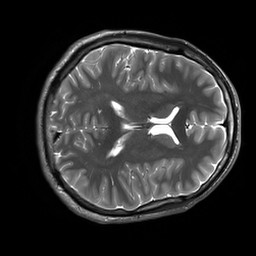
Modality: T2w
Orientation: axial
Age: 24
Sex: male
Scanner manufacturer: siemens
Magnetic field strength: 3 T
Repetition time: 8.53 s
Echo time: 0.091 s